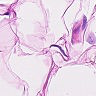
Metastatic tissue present: no